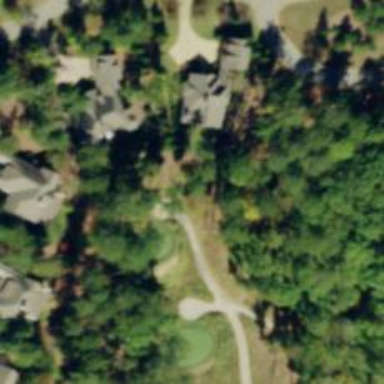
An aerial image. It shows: Path for both road and golf.